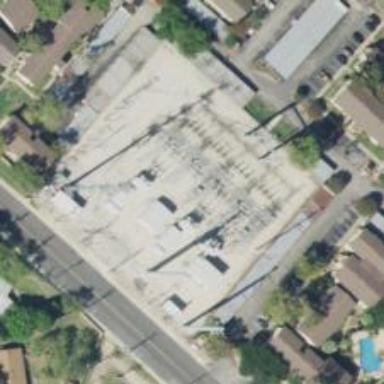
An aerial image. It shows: Switch for power supply.